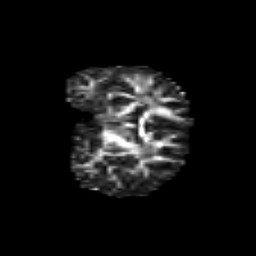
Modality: FA
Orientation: coronal
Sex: female
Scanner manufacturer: siemens
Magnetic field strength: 3 T
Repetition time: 5 s
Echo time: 0.071 s